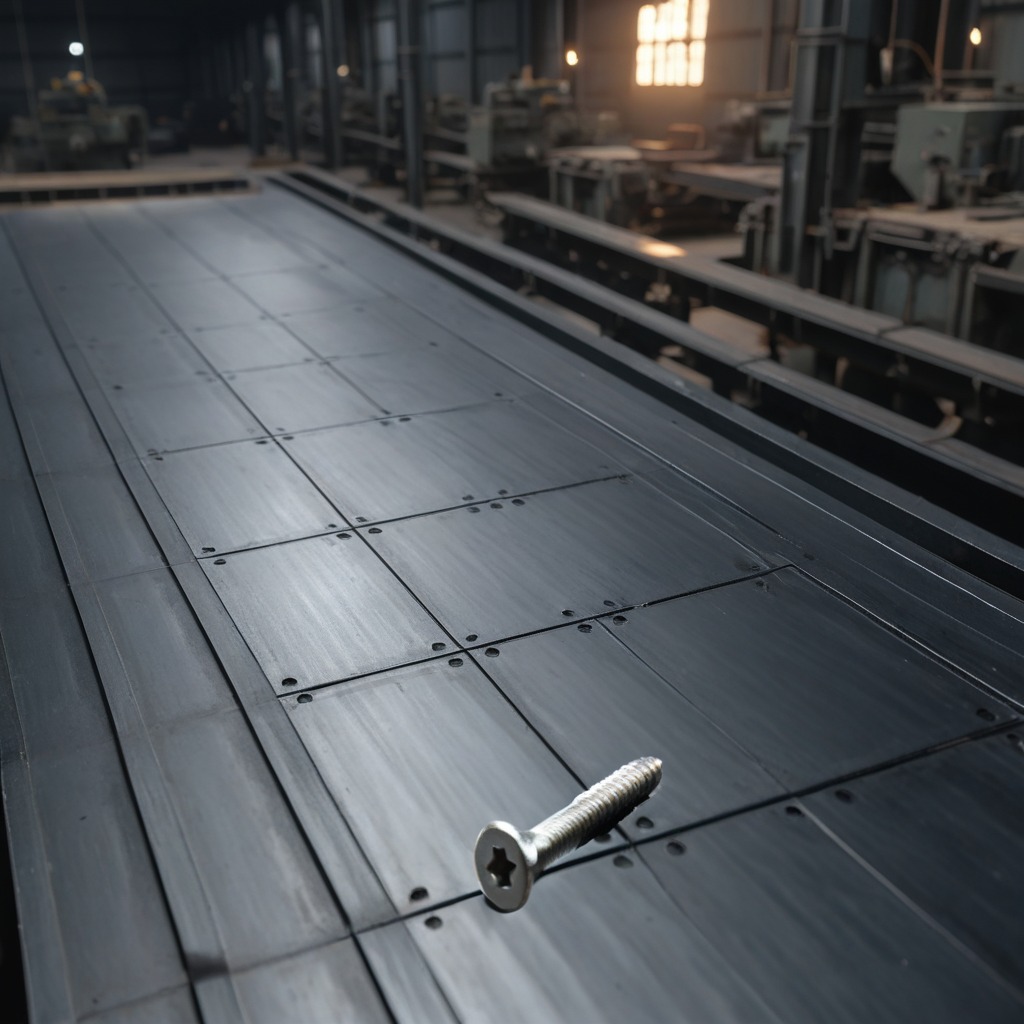
A metal screw is lying on the cold steel table in a mining workshop.